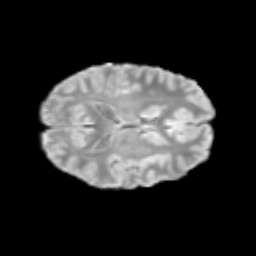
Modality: T2w
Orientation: axial
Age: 13
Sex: male
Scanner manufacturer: siemens
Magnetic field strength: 3 T
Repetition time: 3.8 s
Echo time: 0.07 s